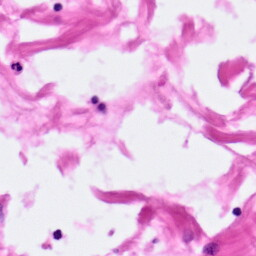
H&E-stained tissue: Pancreatic